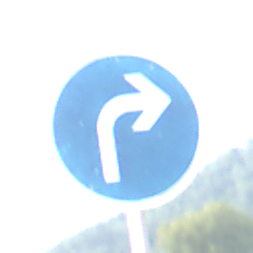
Verkehrszeichen: VorgeschriebeneFahrtrichtungRechts
Umgebung: Outdoor, Nature
Tageszeit: SunriseSunset
Wetter: PartlyCloudy
Licht: Natural
Jahreszeit: NotSpecified
Kontrast: MediumContrast